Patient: sex M, age 38
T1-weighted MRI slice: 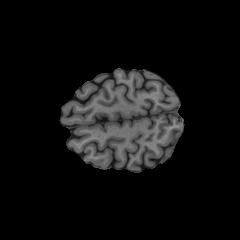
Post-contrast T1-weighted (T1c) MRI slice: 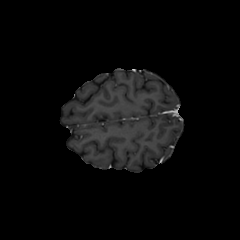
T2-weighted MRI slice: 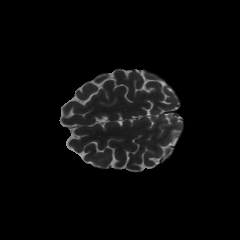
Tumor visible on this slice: no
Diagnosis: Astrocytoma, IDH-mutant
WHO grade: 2